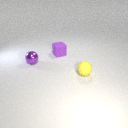
small purple metal sphere behind small yellow rubber sphere